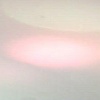
Label: sunburn